Question: In Sitecore I have created an alias called "bob" for a page.

For most items in Sitecore, the data is saved in the 'Items' table in the database. You can easily see these if you search using the Item ID.
However whenever I search for an alias it returns no results:
'''
select * from Items where ID ='0134A009-5D38-43C1-96C6-33C305543B7B'
'''
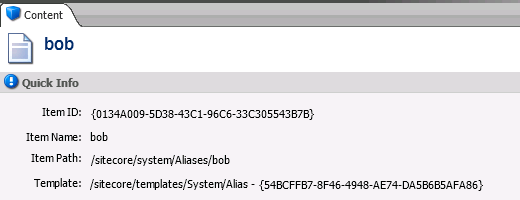
Answer: Aliases like any other items are stored in the 'Items' table.
You should check if you're looking for the Alias in the proper database. Maybe You're checking 'core' or 'web' database instead of 'master'?
I've created a 'Bob' alias in my env and query below returns 1 row containing alias details:
'''
SELECT
*
FROM
[dbo].[Items]
WHERE
ID = '03275C36-32CE-47F7-AD28-9D5D2649E934'
'''